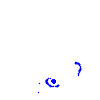
Particle: pion